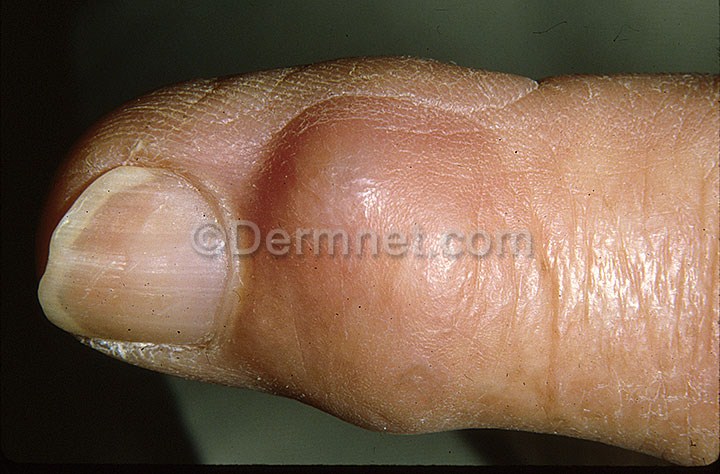
Disease: Nail Fungus and other Nail Disease